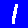
Digit: 1